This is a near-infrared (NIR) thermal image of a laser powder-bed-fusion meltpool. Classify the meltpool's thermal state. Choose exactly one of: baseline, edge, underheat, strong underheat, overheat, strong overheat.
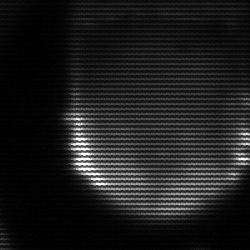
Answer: strong underheat